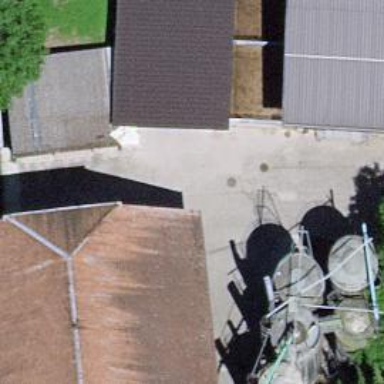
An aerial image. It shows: Silo.